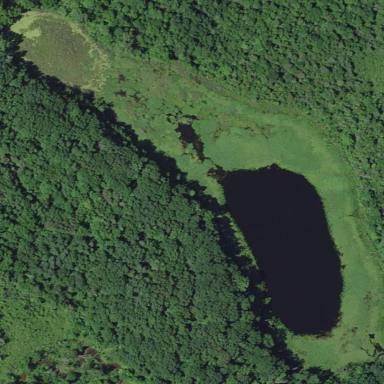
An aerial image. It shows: Serene lake.